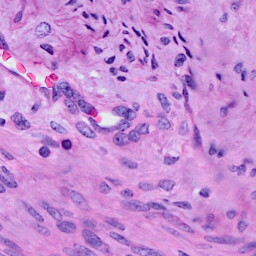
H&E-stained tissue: Cervix